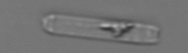
Label: Cerataulina_pelagica